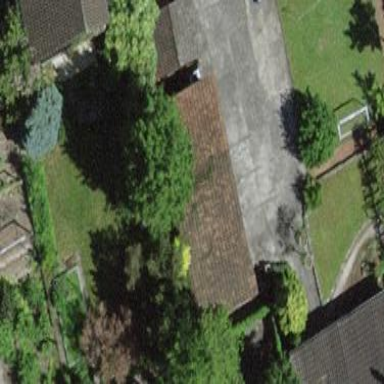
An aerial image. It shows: Shed building.